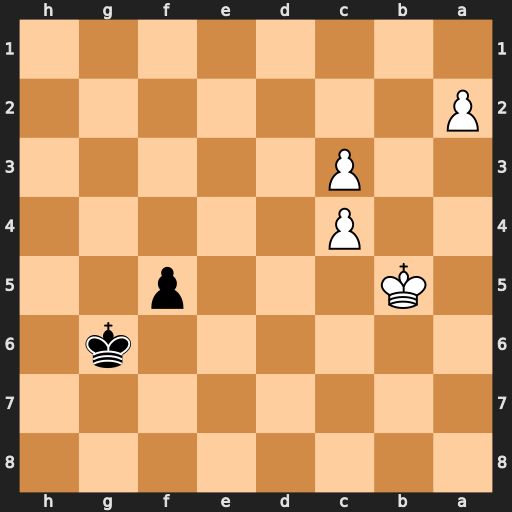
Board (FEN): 8/8/6k1/1K3p2/2P5/2P5/P7/8
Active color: b
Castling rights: -
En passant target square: -
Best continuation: f4 c5 f3 c6 f2 c7 f1=Q+